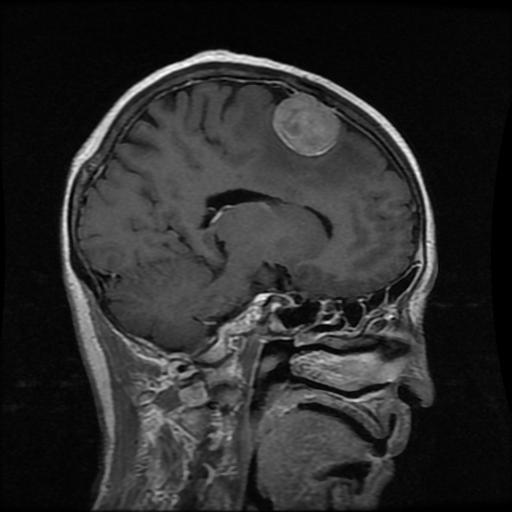
Label: meningioma